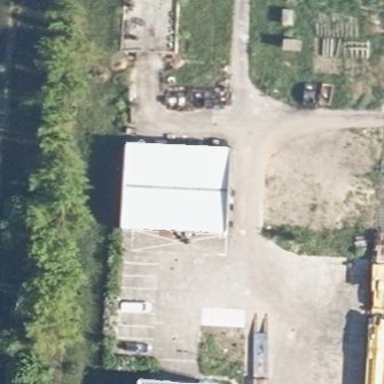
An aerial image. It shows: Warehouse.